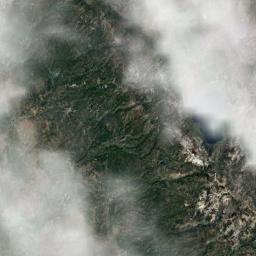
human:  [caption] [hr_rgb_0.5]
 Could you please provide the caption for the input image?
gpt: The stratus clouds are located above the land covered by dense vegetation while some ups and downs are on the land .

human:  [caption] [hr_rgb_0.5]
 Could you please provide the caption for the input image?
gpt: The white cloud is above green land .

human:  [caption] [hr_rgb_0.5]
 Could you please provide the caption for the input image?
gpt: A thick white cloud floats on the deep blue sea .

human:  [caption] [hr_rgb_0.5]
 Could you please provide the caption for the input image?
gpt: Large white clouds on the ground where green and yellow intersect .

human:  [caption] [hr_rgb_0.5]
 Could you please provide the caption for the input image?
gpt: There are some gauzy clouds over a mountain .